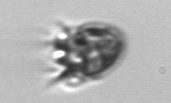
Label: Ciliophora